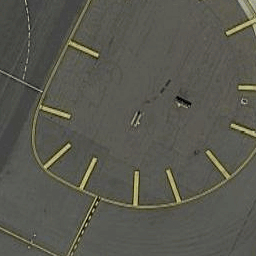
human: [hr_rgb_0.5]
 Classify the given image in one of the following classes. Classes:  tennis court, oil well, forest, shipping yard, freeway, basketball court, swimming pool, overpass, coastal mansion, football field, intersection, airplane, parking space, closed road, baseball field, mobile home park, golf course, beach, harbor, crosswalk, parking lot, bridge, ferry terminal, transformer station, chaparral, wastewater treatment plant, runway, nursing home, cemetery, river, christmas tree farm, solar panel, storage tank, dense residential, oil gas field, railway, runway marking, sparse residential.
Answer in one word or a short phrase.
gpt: runway marking